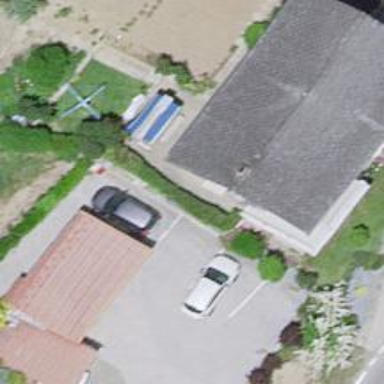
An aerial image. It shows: Garage.